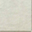
Piece: xx